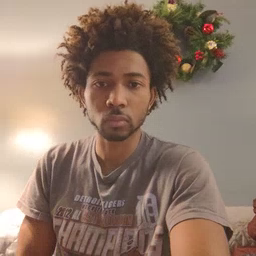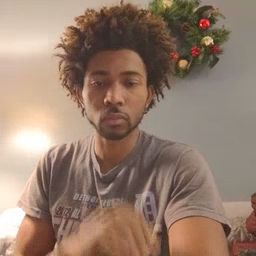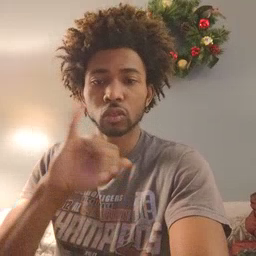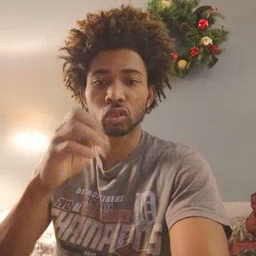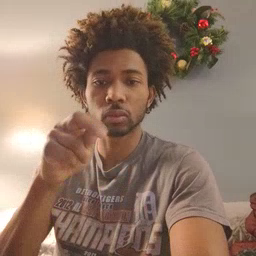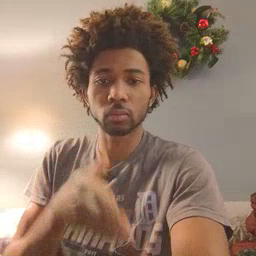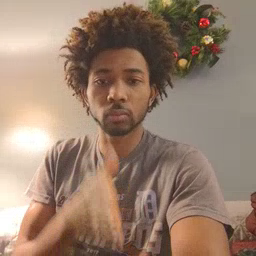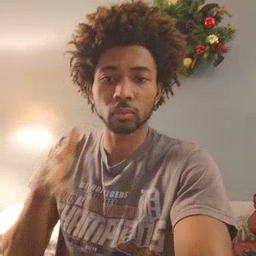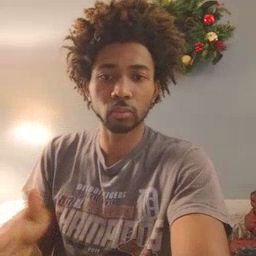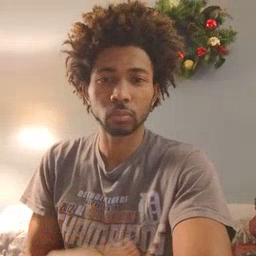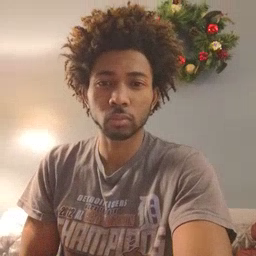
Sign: jeans